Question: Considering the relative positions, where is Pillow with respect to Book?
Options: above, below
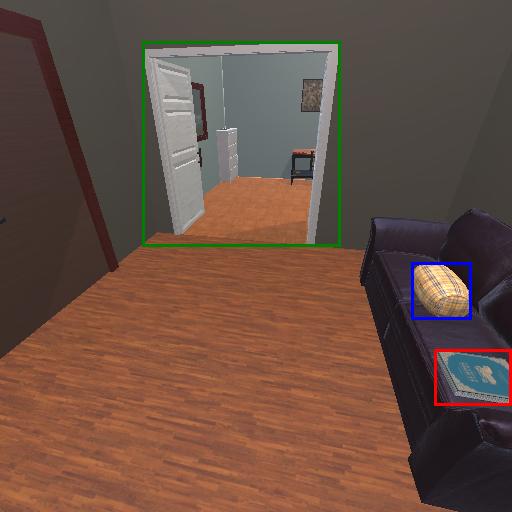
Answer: above